Question: I've encountered the need for a specific sort of drop-down tooltip on hover (or sometimes click), activated either way by a small icon, say 20x20 pixels. The design would look something like this:

So, as you can see, the box that appears hovers over all other content on the page. It is variable in both width and height depending on content.
Now, as usual, the challenge is to accomplish this using only CSS. Fortunately, in this case, I'm only worried about bleeding edge browsers, and don't need to consider mobile at all. In the past, I've wimped out due to a lack of time and put the top 'pointer' element (that is centered on the icon) on the left, and put the entire box aligned to the left edge of the icon - but that's far from optimal.
I'd love any suggestions here, it'd be a fantastic solution to have in my arsenal in the future.
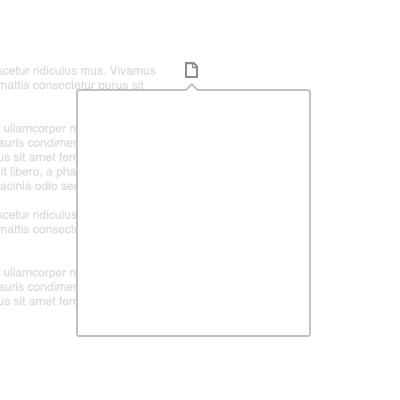
Answer: I think you're going to need to know the width, in order to center the box within an element smaller than itself. If you're only considering bleeding-edge browsers, the requisite JS is going to be simple and quick to write and run.
My standard centering technique for elements like this is:
'''
.icon {position:relative;}
.popUp {position:absolute;
width:200px;
left:50%;
margin-left:-100px; /* Half the width */
}
'''
All you would need to do to make it work would be to detect the width of your content with JS, and set the left-margin accordingly. I'm sure you could set some sensible default values for any users which happen to have JS disabled/unavailable.